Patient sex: F
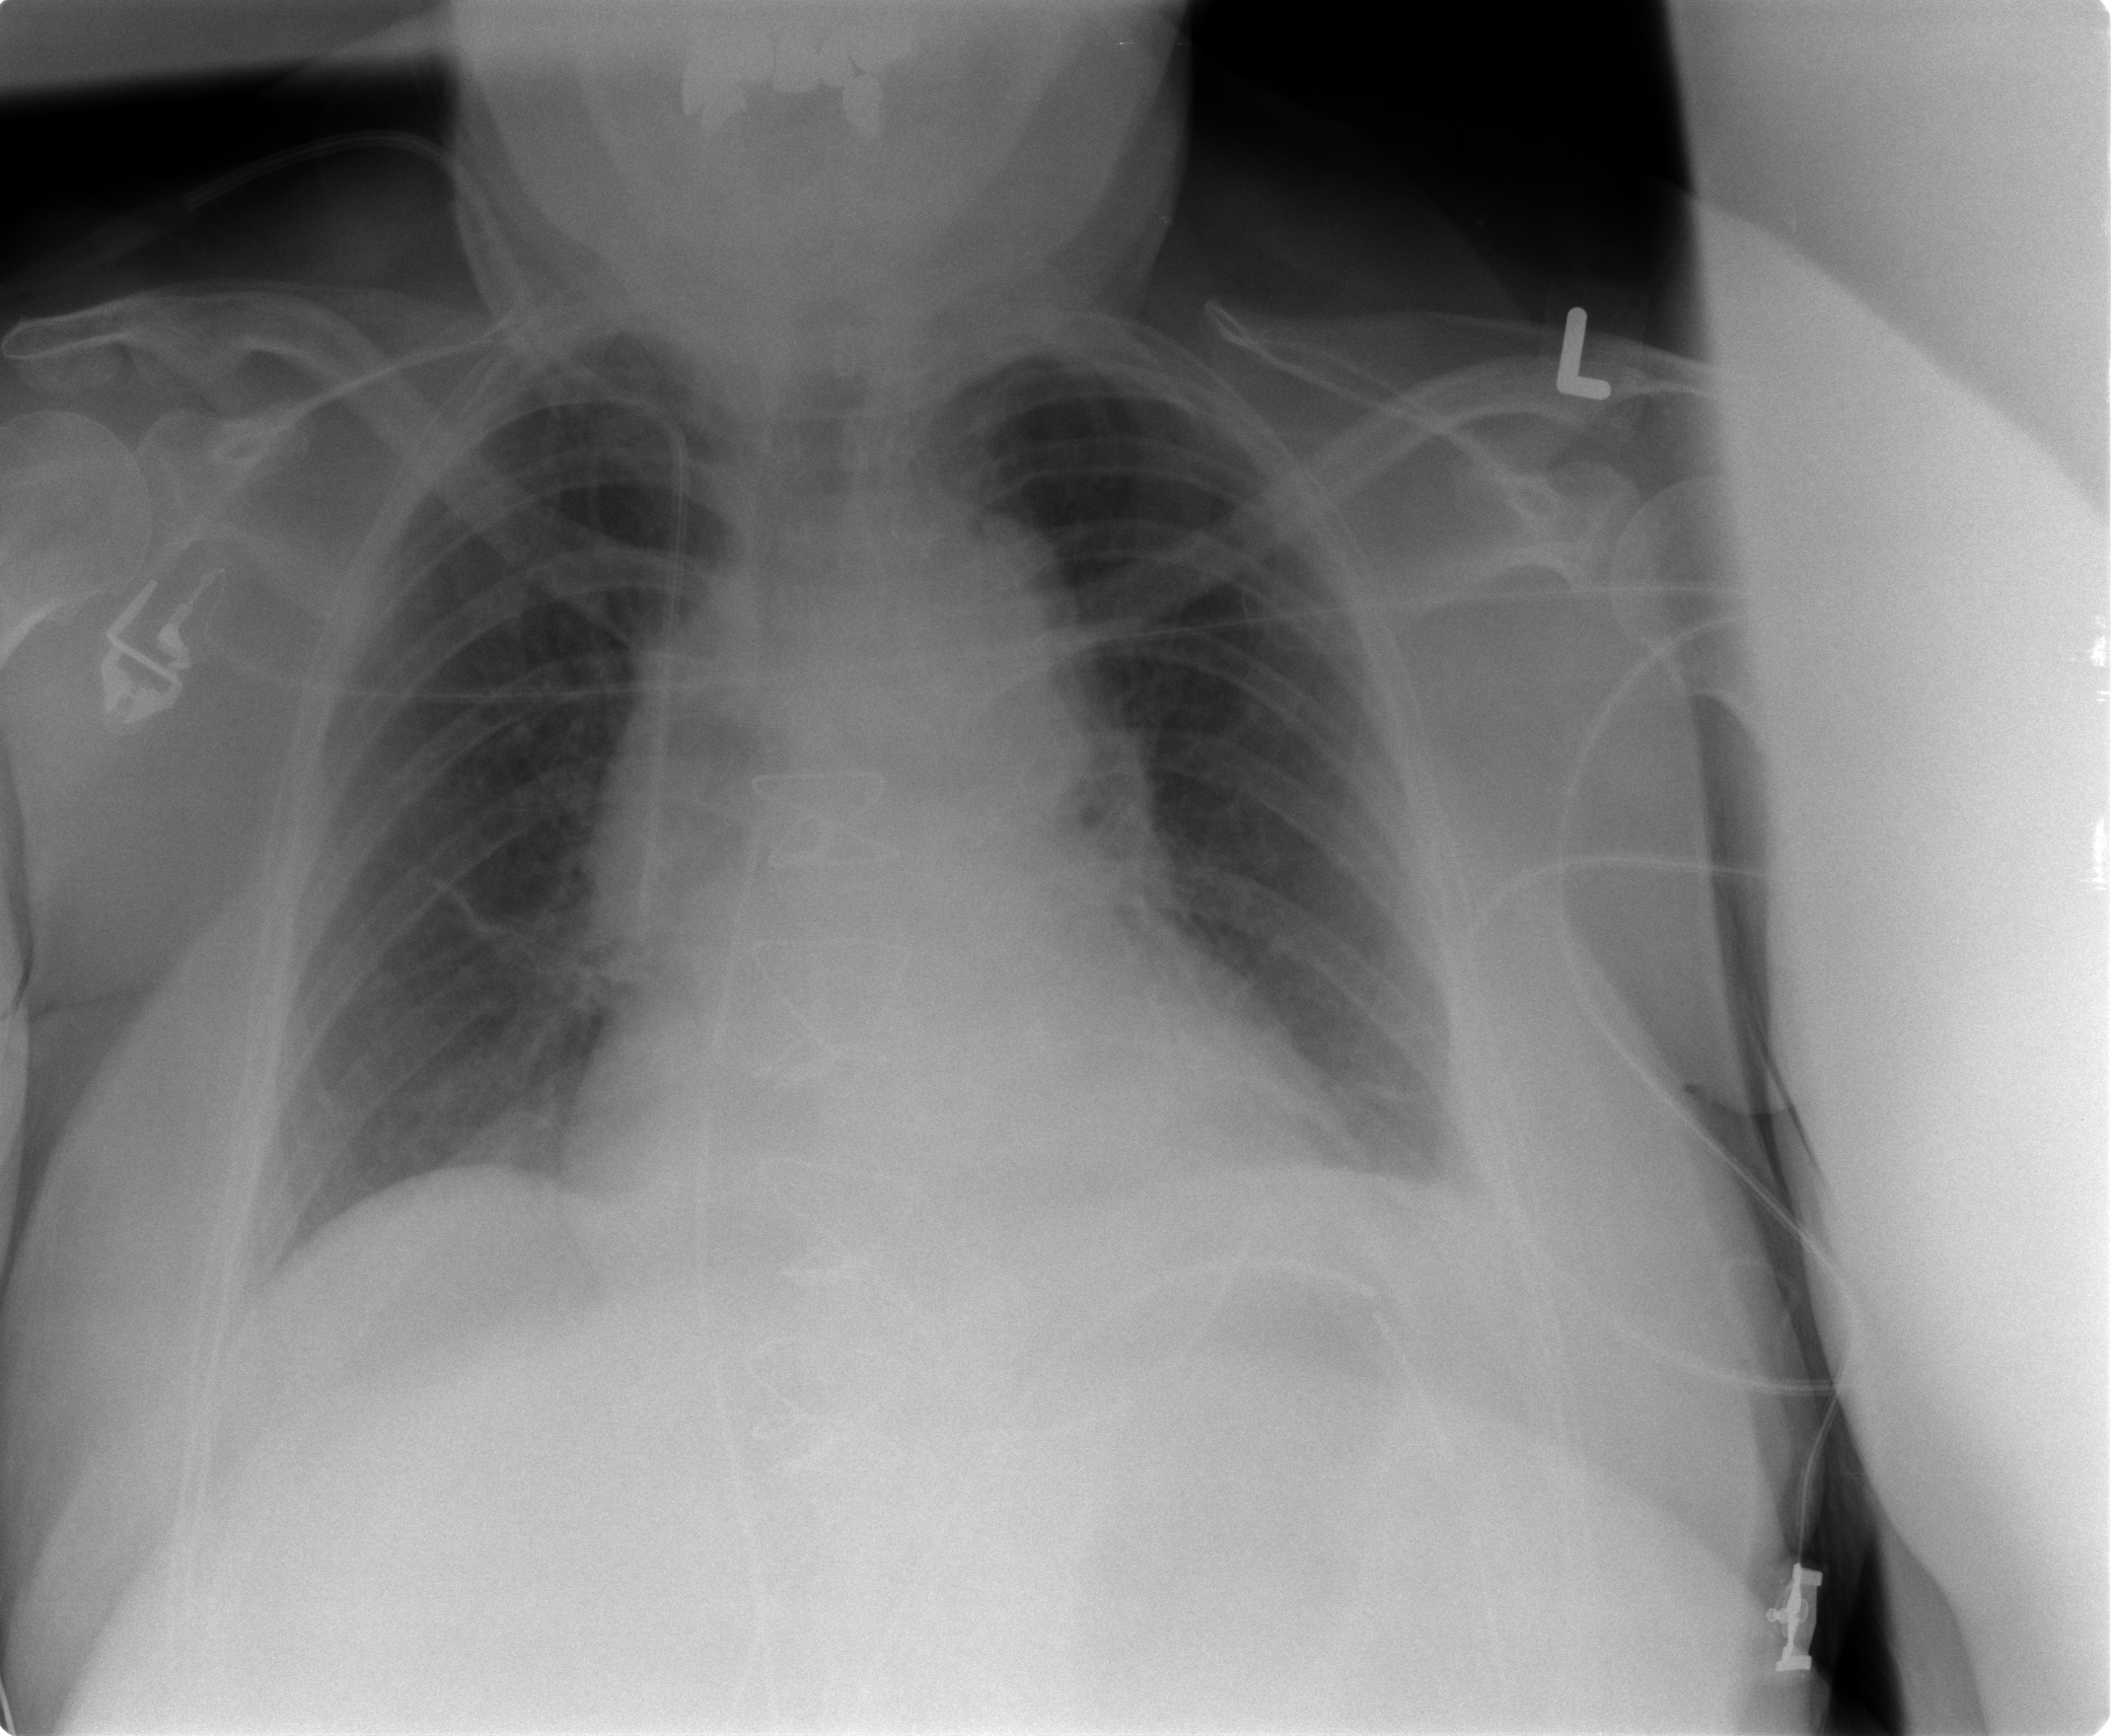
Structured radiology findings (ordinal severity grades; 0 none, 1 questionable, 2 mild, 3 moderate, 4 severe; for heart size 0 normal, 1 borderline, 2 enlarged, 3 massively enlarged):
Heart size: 1
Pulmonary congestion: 1
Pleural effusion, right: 0
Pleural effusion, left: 0
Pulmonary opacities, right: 0
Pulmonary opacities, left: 0
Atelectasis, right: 0
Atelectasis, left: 2